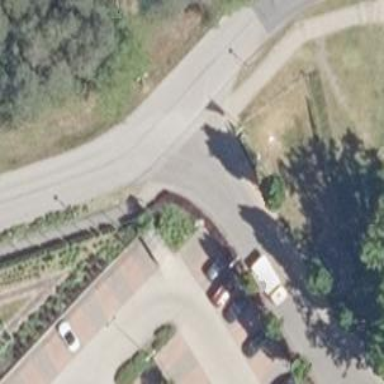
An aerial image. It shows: Service road with asphalt surface. There are sidewalks on both sides.